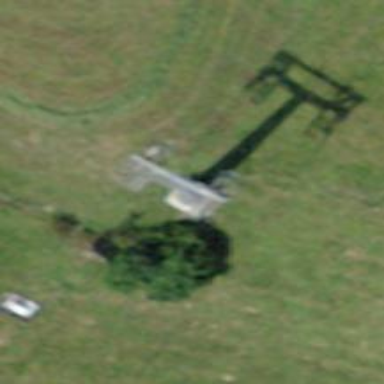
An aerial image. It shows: Pylon for aerialway.